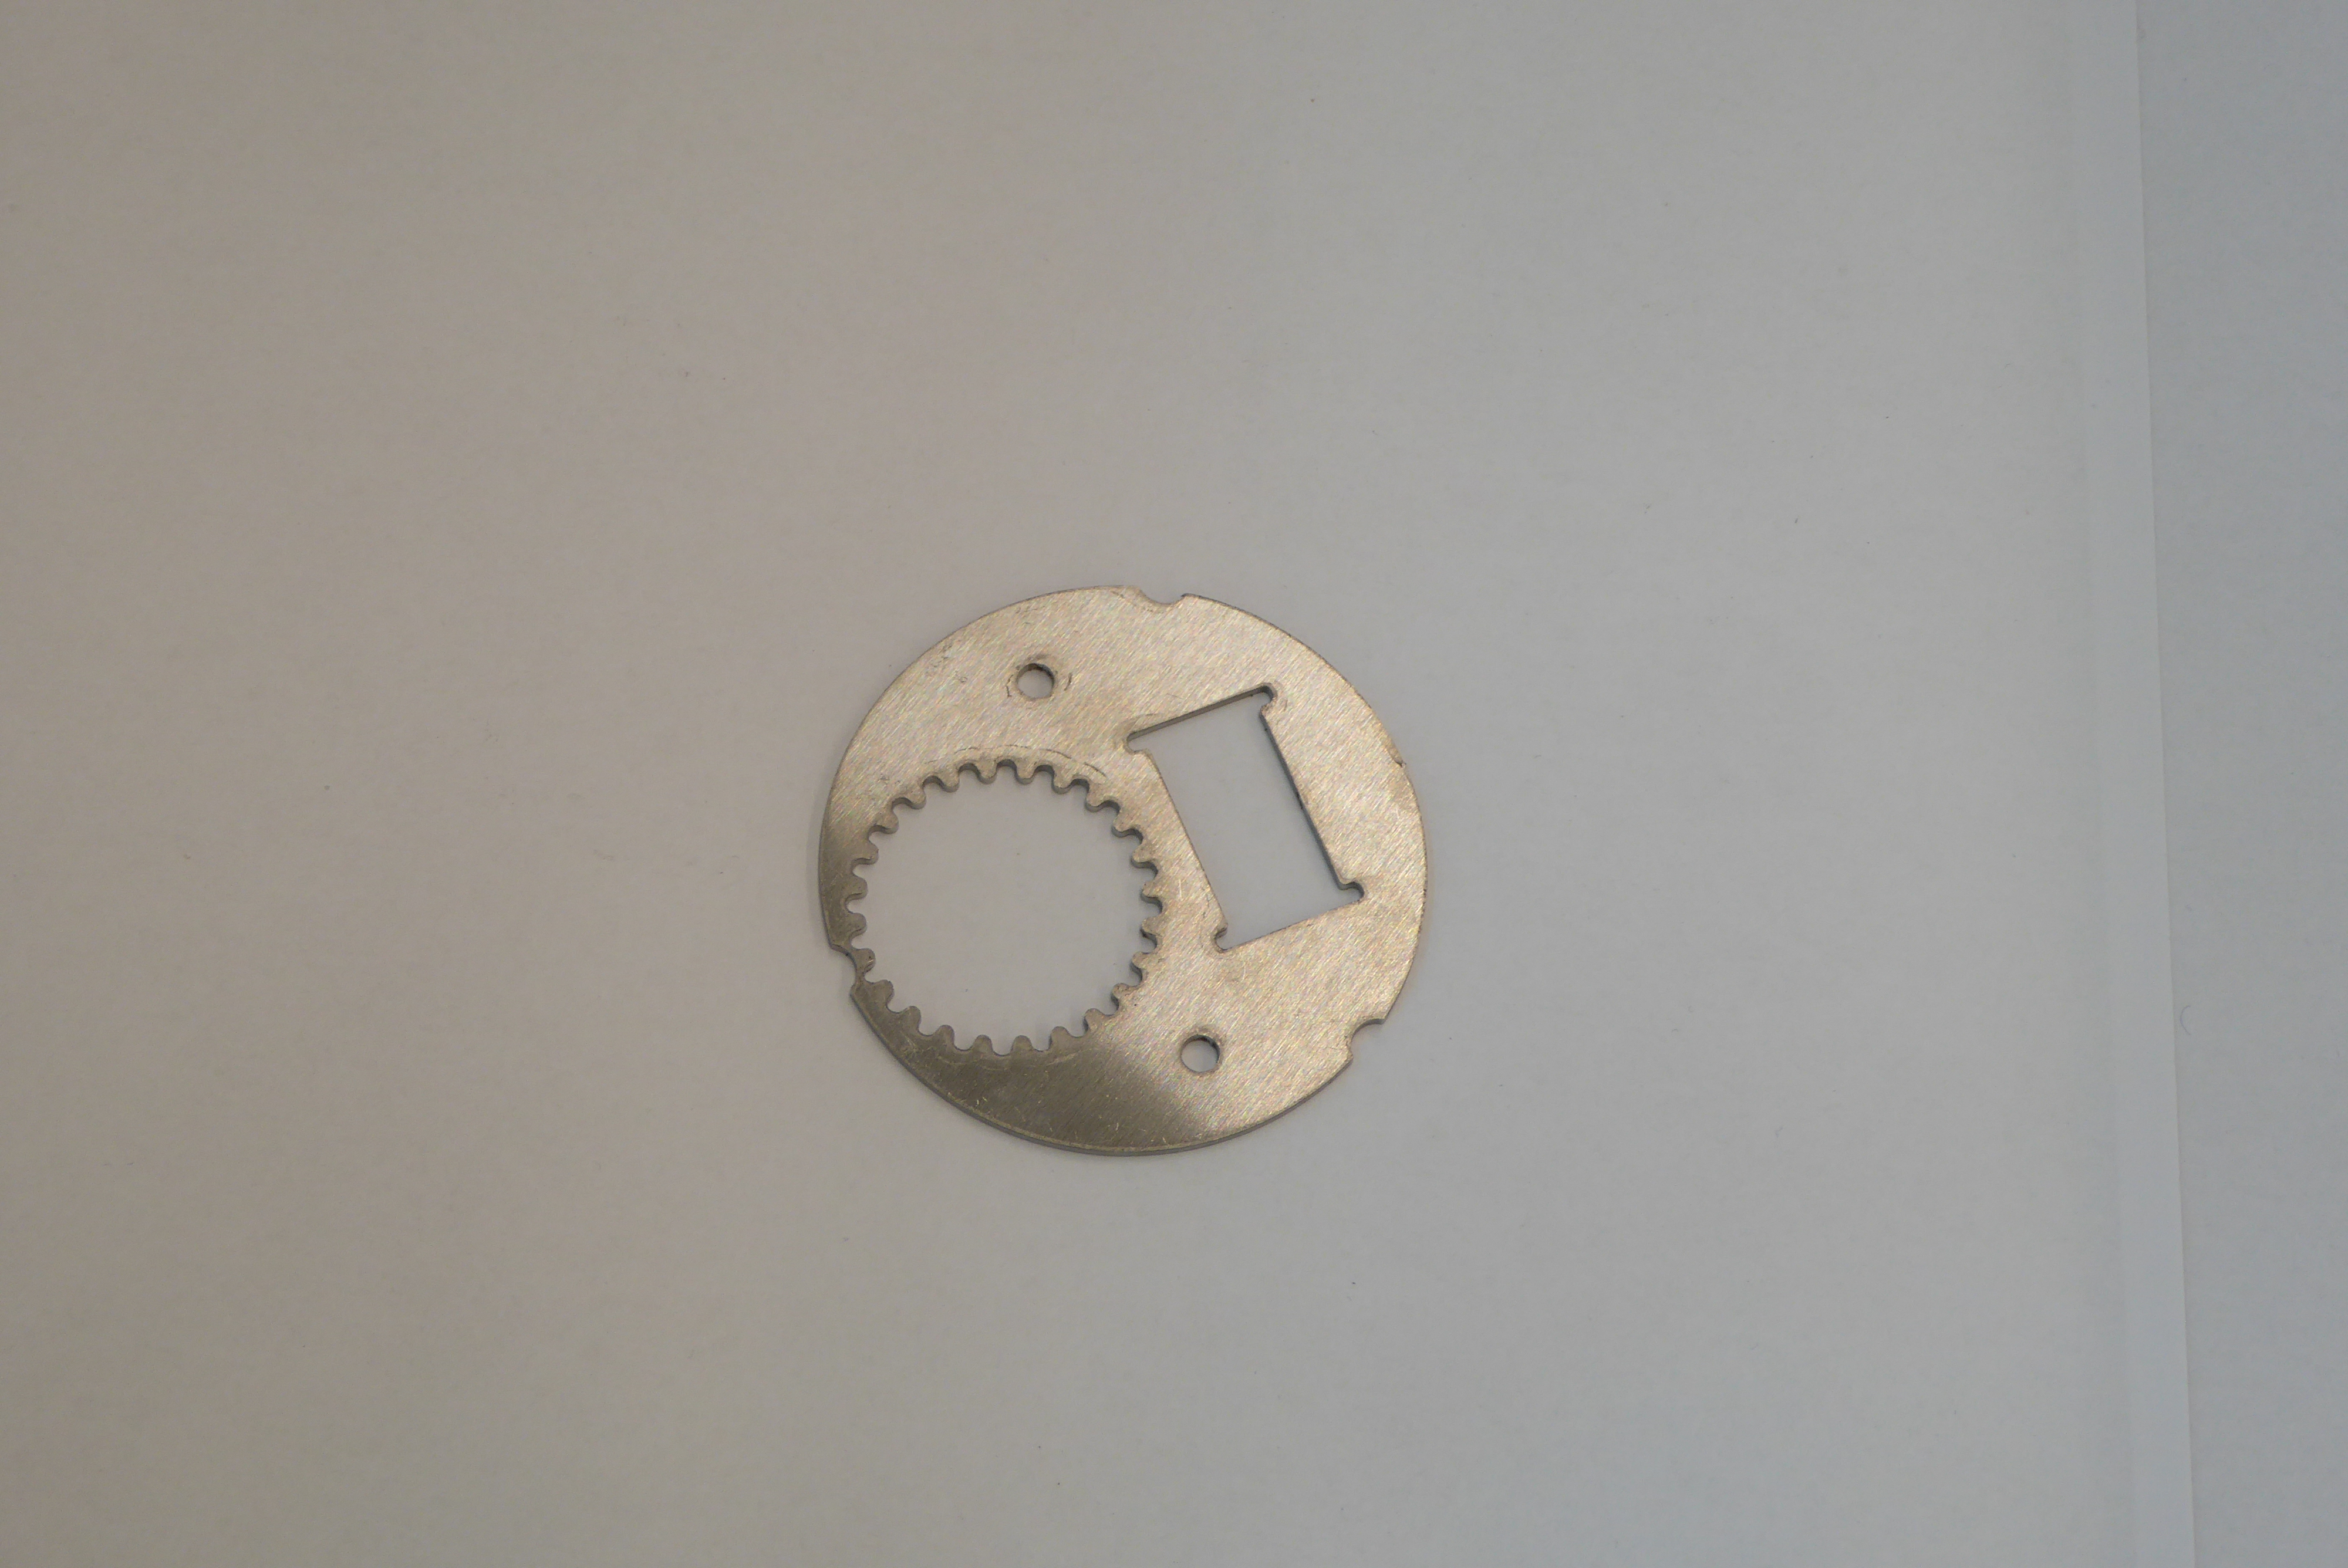
Label: Bottle Opener - Inlay